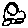
Label: car